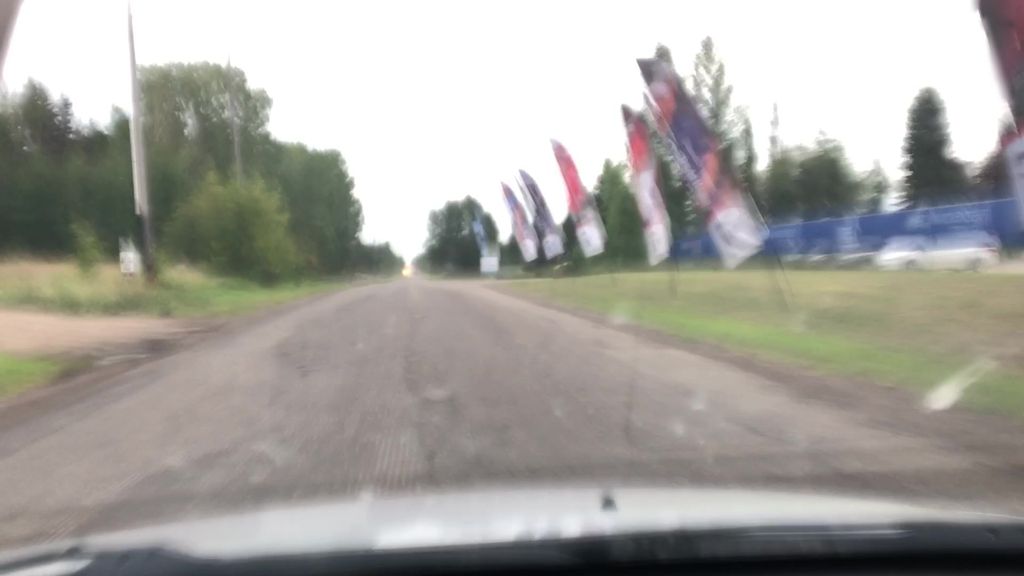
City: edmonton